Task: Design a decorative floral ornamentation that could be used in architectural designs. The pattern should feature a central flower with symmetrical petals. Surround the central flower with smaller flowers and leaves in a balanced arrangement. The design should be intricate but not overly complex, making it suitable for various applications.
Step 1228:
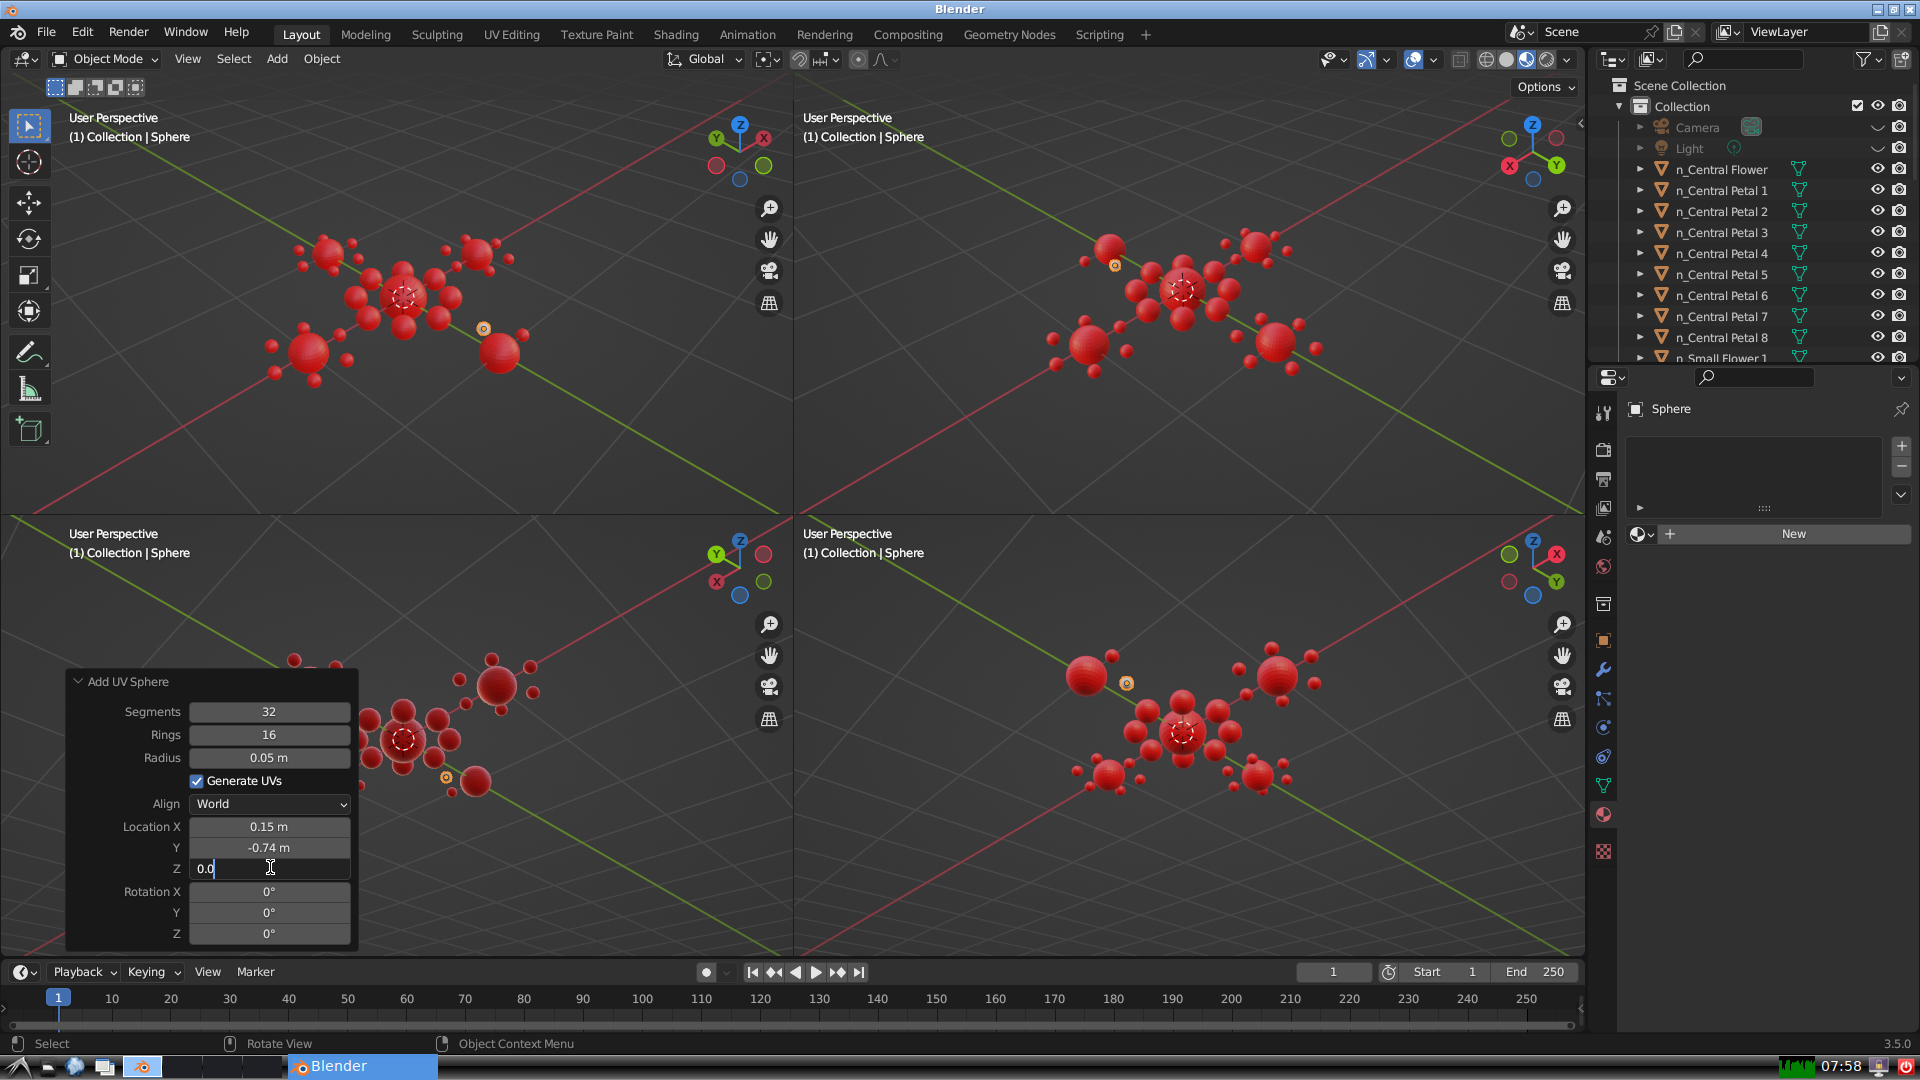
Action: {"key_press": ['Return']}